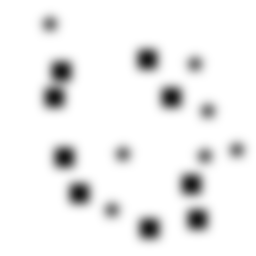
Squares: 9
Triangles: 0
Stars: 7
Total shapes: 16